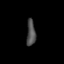
Tissue: lung
Cell type: T cells
Senescence score: 0.2212
Nuclear area (px): 231
Mean DAPI intensity: 77.078